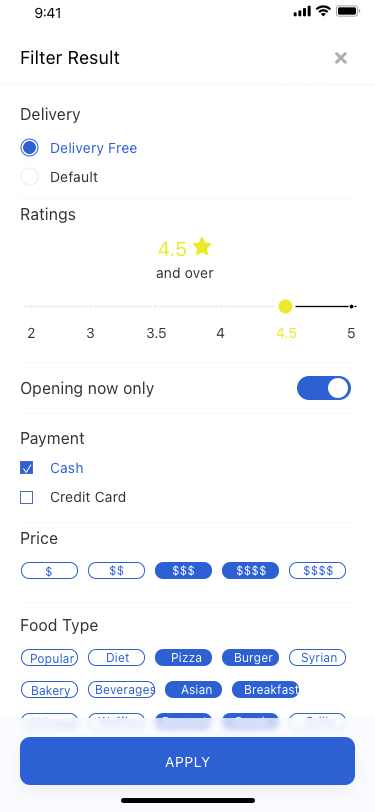
Text in this UI design:
Filter Result
Delivery

Delivery Free
Default
Ratings

and over
2
3
3.5
4
4.5
5
4.5
Opening now only
Payment
Cash
Credit Card
✓
Price
$
$$
$$$
$$$$
$$$$
Food Type
Popular
Diet
Pizza
Burger
Syrian
Bakery
Beverages
Asian
Breakfast
Chinese
Waffles
Desserts
Greek
Grills
Healthy
Indian
Italian
Japanese
APPLY